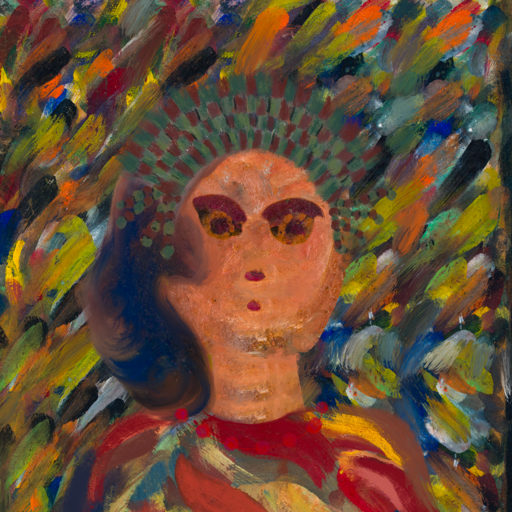
Background: An_Impression, Head And Neck Front: Boggyland, Face Front: Doll, Bust: Mother_And_Son_Son, Hair Front: Mother_And_Son_Son, Head Accessory: After_Raid_Crown, Second Necklace: Blank, Necklace: Irani_3, Baby: Blank